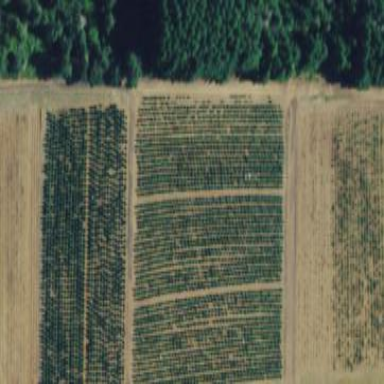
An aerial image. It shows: Plant nursery area.